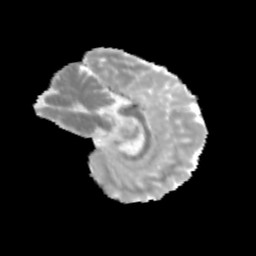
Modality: MD
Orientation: sagittal
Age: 10
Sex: male
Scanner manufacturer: siemens
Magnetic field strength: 3 T
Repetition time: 3.8 s
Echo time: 0.07 s